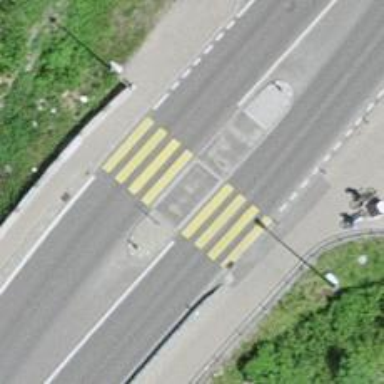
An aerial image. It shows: Uncontrolled crossing with central island on the road.